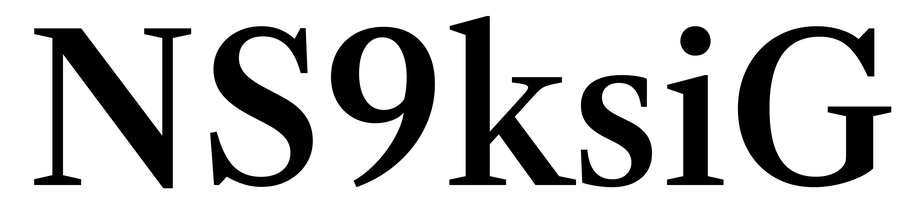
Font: LibreCaslonText_Medium